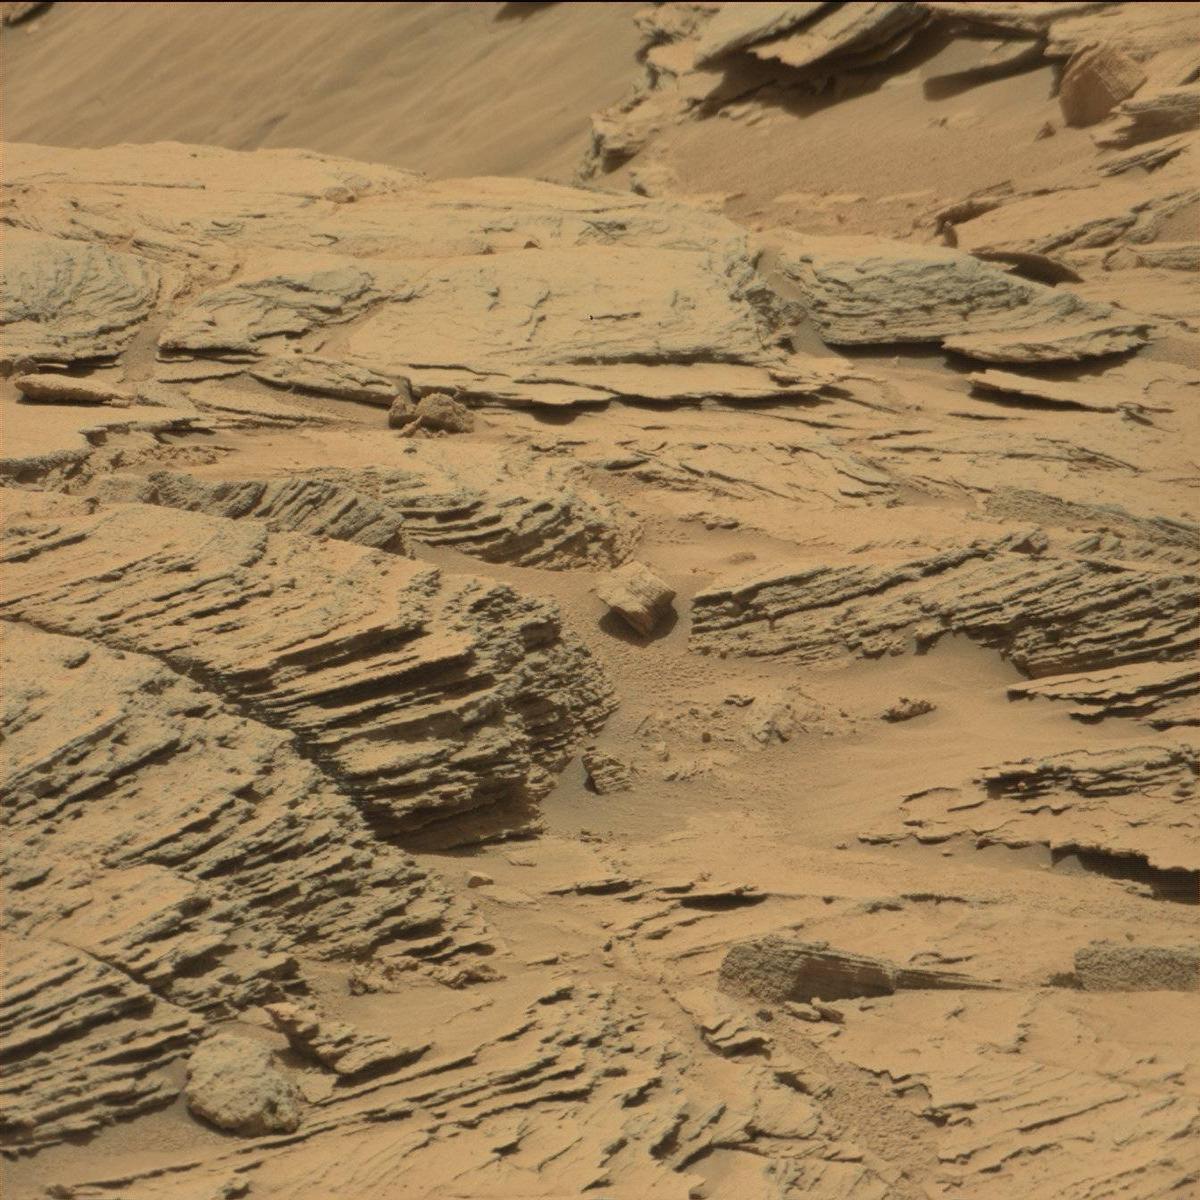
Terrain classes present: Bedrock, Rock, Sand / Soil